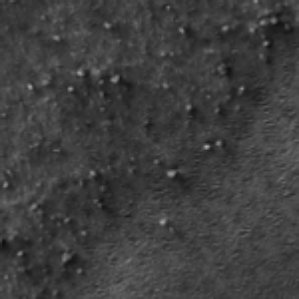
Label: frost